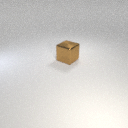
large brown metal cube